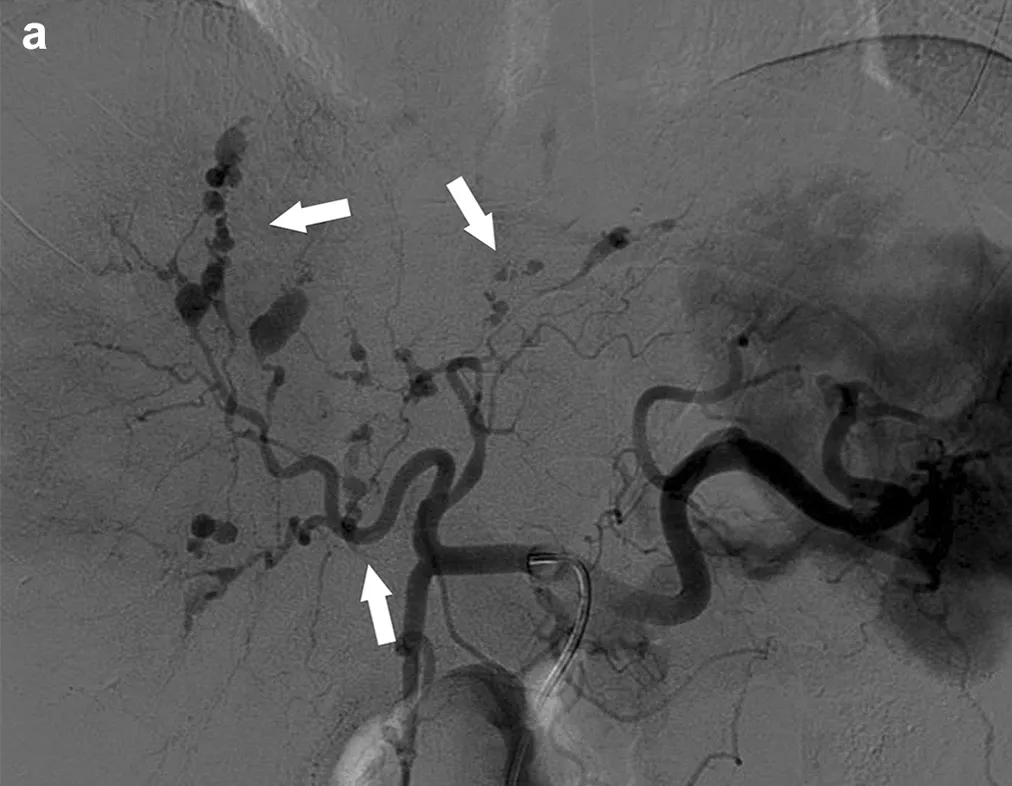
Celiac angiogram before embolization. A; Angiogram of both lobes, revealing multiple-sized hepatic aneurysms and the appearance of a string of beads.
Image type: radiology (ct)